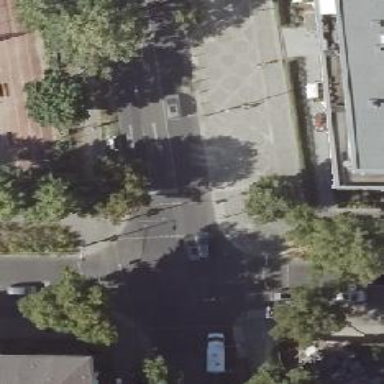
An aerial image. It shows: Road with traffic signals controlling the flow of traffic.